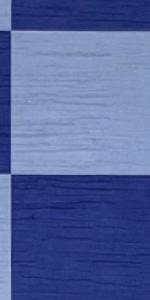
Label: Empty